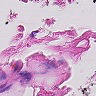
Metastatic tissue present: no